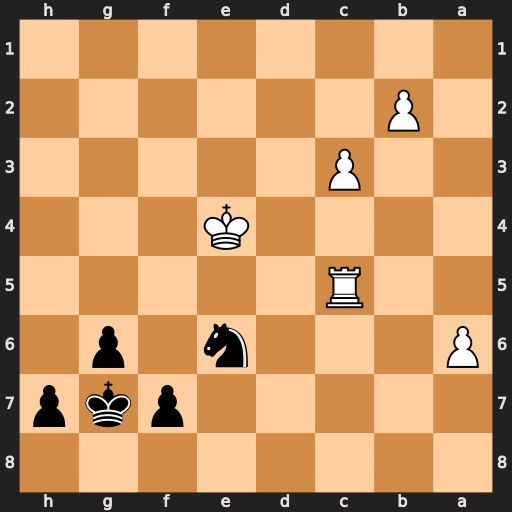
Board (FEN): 8/5pkp/P3n1p1/2R5/4K3/2P5/1P6/8
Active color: b
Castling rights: -
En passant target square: -
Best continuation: Nxc5+